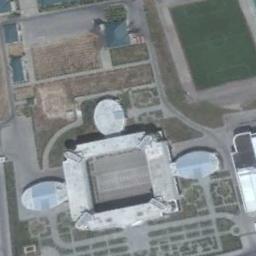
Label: stadium